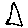
Label: triangle